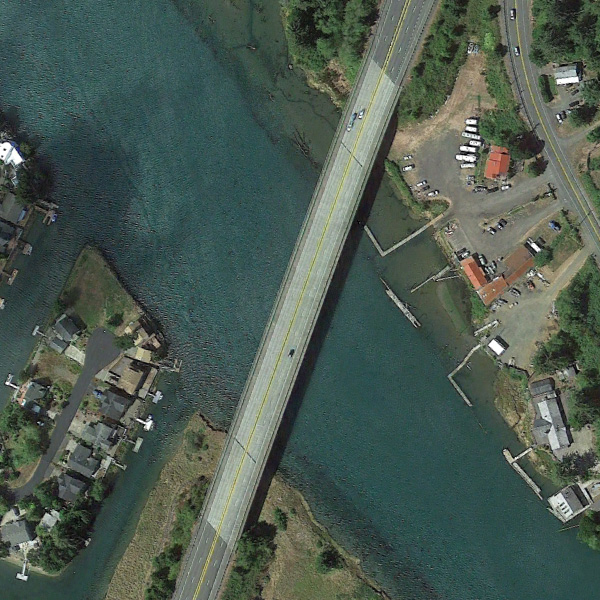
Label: Bridge